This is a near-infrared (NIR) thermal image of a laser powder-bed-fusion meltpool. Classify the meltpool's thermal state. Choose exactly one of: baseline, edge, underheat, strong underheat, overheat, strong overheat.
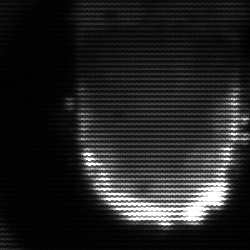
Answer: baseline